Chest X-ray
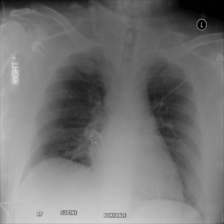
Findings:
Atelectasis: negative
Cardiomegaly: negative
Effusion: negative
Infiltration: negative
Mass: negative
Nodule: negative
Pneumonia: negative
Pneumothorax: negative
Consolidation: negative
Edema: negative
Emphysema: negative
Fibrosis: negative
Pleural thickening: negative
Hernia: negative